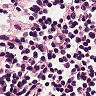
Metastatic tissue present: no